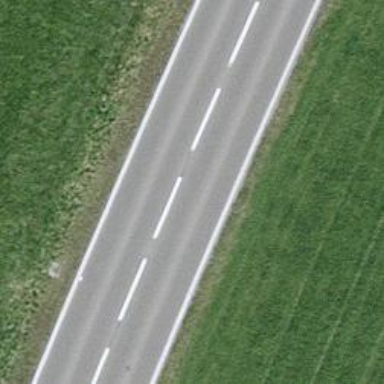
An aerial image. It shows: Primary highway.